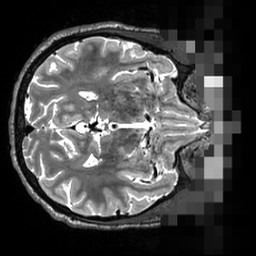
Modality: T2w
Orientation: axial
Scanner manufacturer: siemens
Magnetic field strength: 3 T
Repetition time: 3.2 s
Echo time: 0.564 s